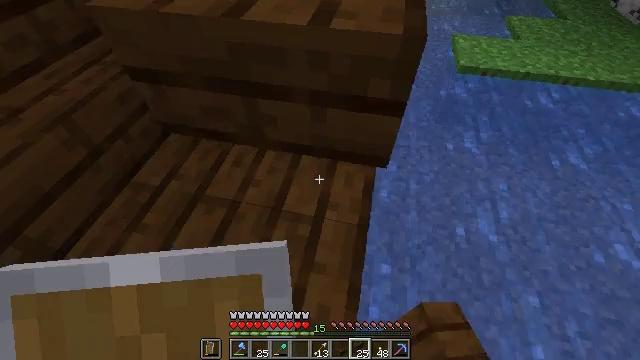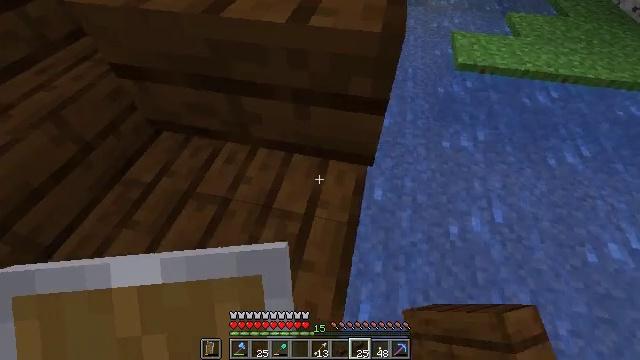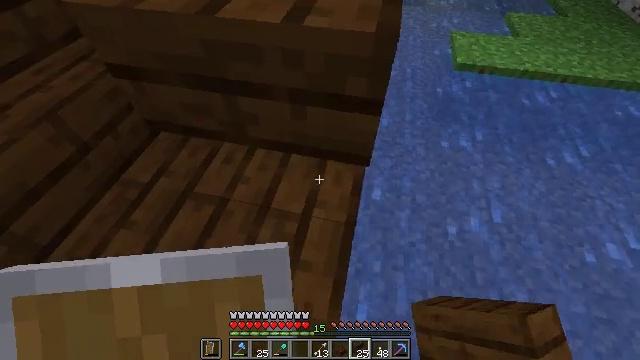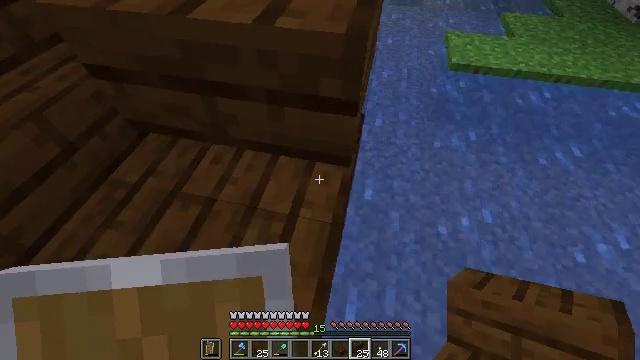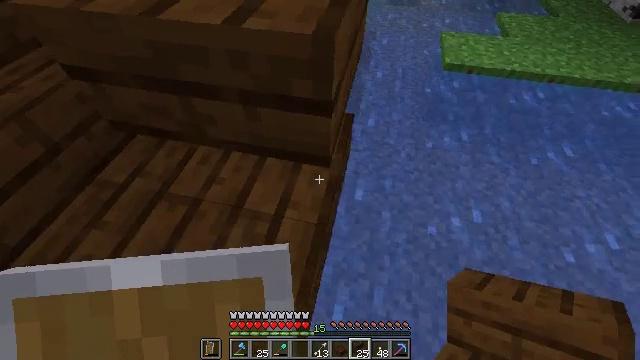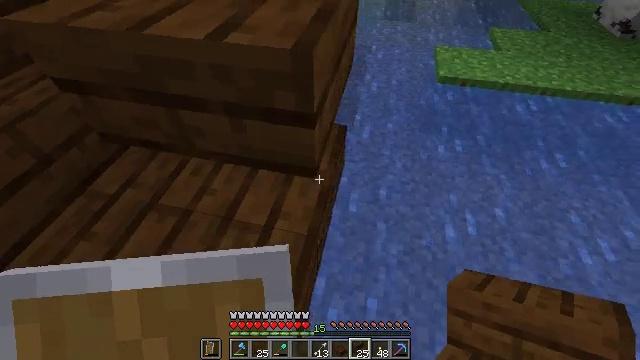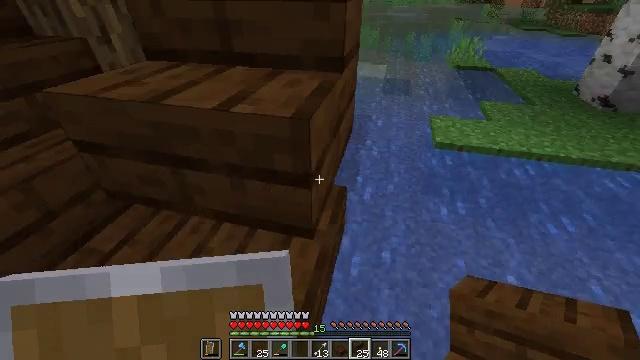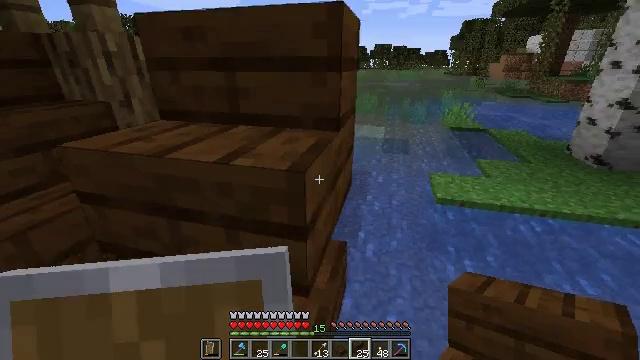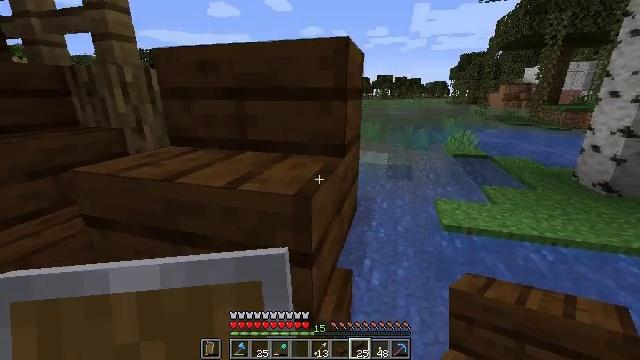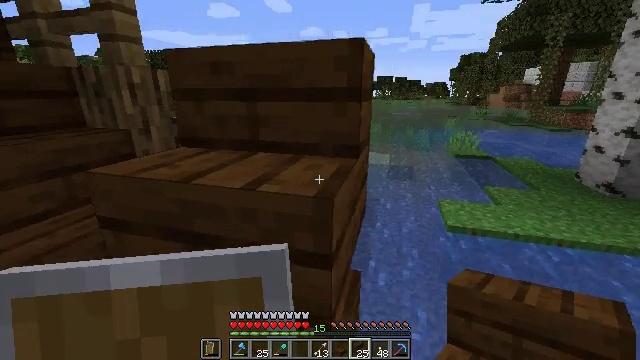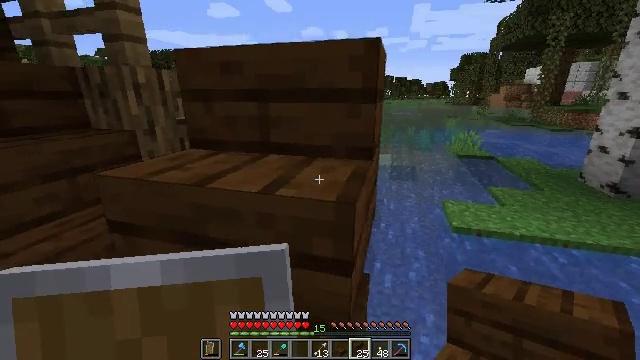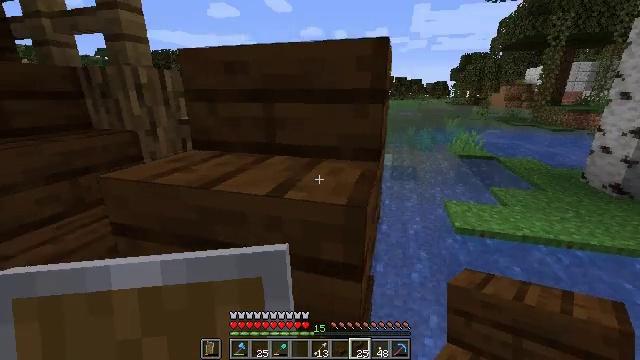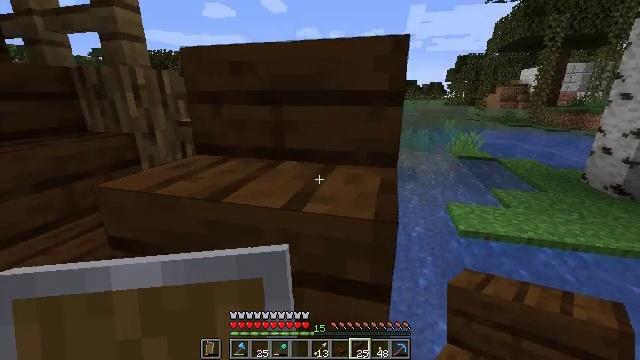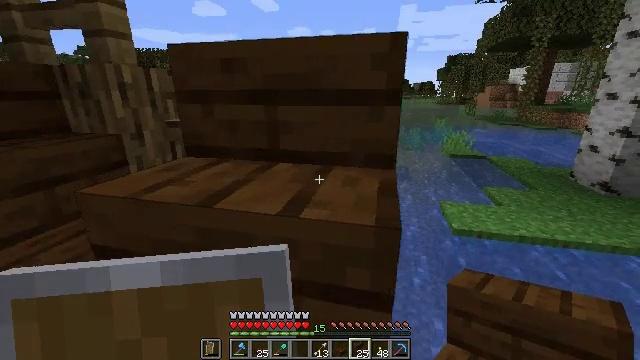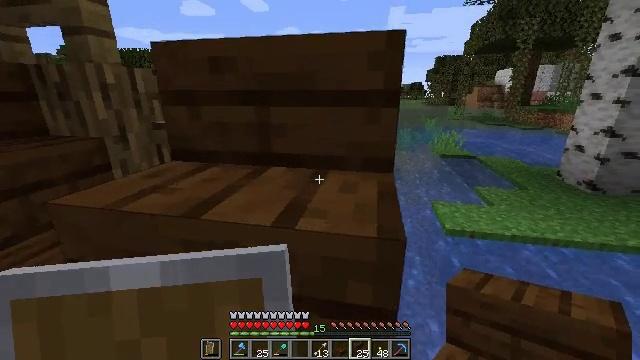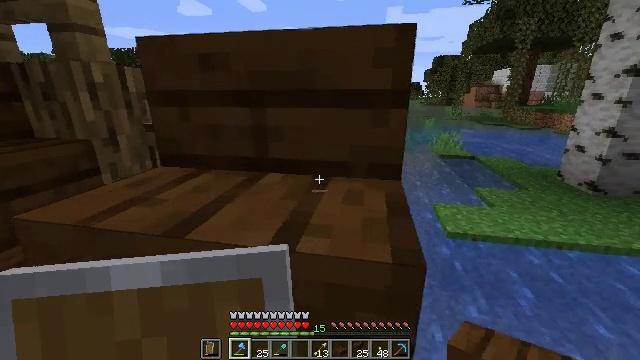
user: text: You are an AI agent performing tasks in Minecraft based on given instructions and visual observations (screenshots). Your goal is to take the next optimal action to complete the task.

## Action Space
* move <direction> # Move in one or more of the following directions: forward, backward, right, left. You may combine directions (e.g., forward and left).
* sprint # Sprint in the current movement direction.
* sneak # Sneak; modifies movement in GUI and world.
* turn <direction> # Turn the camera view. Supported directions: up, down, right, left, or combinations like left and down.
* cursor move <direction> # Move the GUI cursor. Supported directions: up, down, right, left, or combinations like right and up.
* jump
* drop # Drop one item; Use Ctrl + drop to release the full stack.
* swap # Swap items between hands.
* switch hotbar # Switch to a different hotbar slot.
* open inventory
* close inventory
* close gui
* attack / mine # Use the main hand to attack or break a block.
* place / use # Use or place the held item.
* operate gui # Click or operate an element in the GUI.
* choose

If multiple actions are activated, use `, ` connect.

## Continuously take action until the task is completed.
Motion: motion action
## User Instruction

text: Collect the dark oak stairs by mining.
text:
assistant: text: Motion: move right, sneak
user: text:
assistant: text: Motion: move right, sneak
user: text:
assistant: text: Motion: move right, sneak
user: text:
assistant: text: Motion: move right, sneak
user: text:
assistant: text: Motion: move right, sneak, turn up
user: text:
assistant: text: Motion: move right, sneak, turn left and up
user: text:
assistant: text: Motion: move left, sneak, turn up
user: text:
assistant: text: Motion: move left, sneak, turn up
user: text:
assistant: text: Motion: move left, sneak
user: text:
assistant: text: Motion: move forward and move left, sneak
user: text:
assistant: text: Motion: move forward and move left, sneak
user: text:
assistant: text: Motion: move forward, sneak
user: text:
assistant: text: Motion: move forward, sneak, turn right
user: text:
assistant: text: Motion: move forward, sneak, turn right
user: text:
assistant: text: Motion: move forward, sneak, switch to hotbar 1
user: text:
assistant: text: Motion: move forward, sneak, attack / mine, switch to hotbar 1
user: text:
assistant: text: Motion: move forward, sneak, attack / mine, switch to hotbar 1
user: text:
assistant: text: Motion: move forward, sneak, attack / mine
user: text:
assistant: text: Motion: move forward, sneak, attack / mine
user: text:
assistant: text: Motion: sneak, attack / mine
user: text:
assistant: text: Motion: sneak, attack / mine
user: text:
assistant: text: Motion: sneak, attack / mine
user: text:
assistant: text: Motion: sneak, attack / mine
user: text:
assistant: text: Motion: sneak, attack / mine
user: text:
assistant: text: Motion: sneak, attack / mine
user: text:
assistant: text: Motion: sneak, attack / mine